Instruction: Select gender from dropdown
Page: traveler
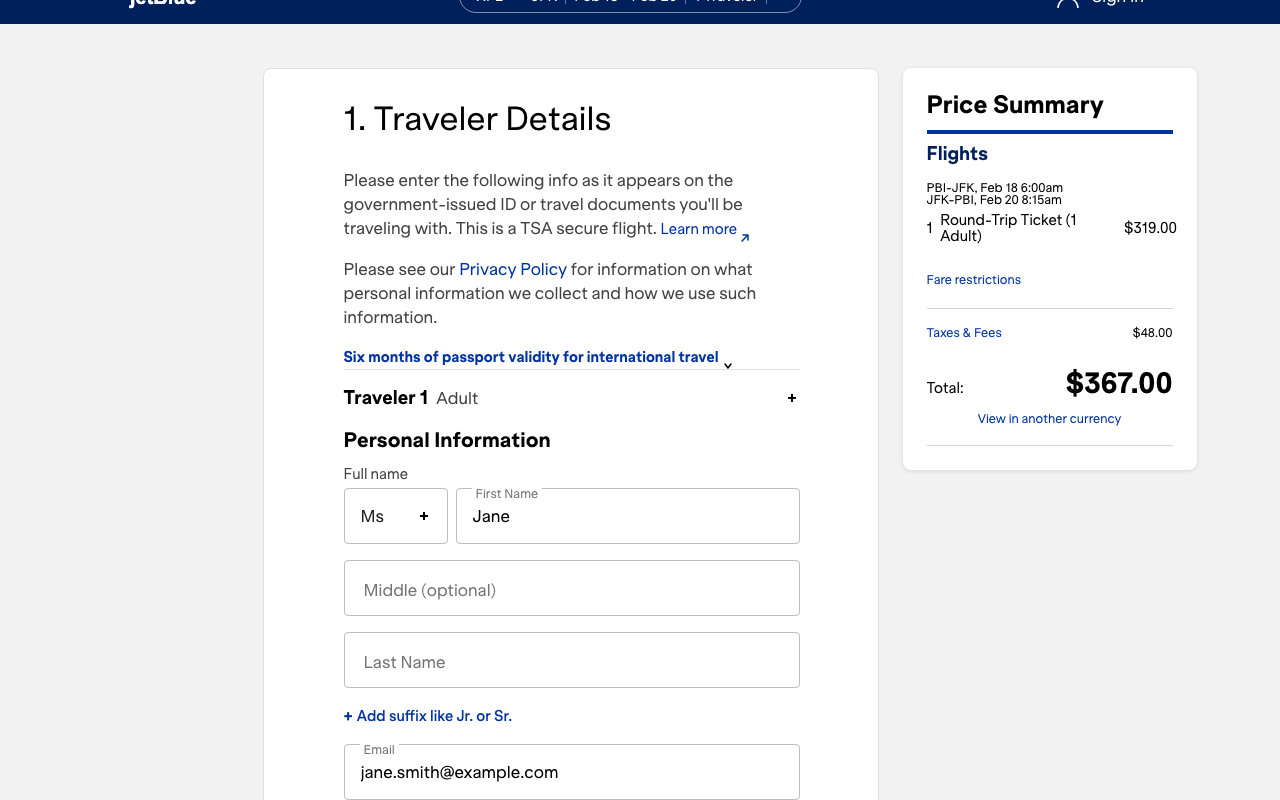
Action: click